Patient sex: M
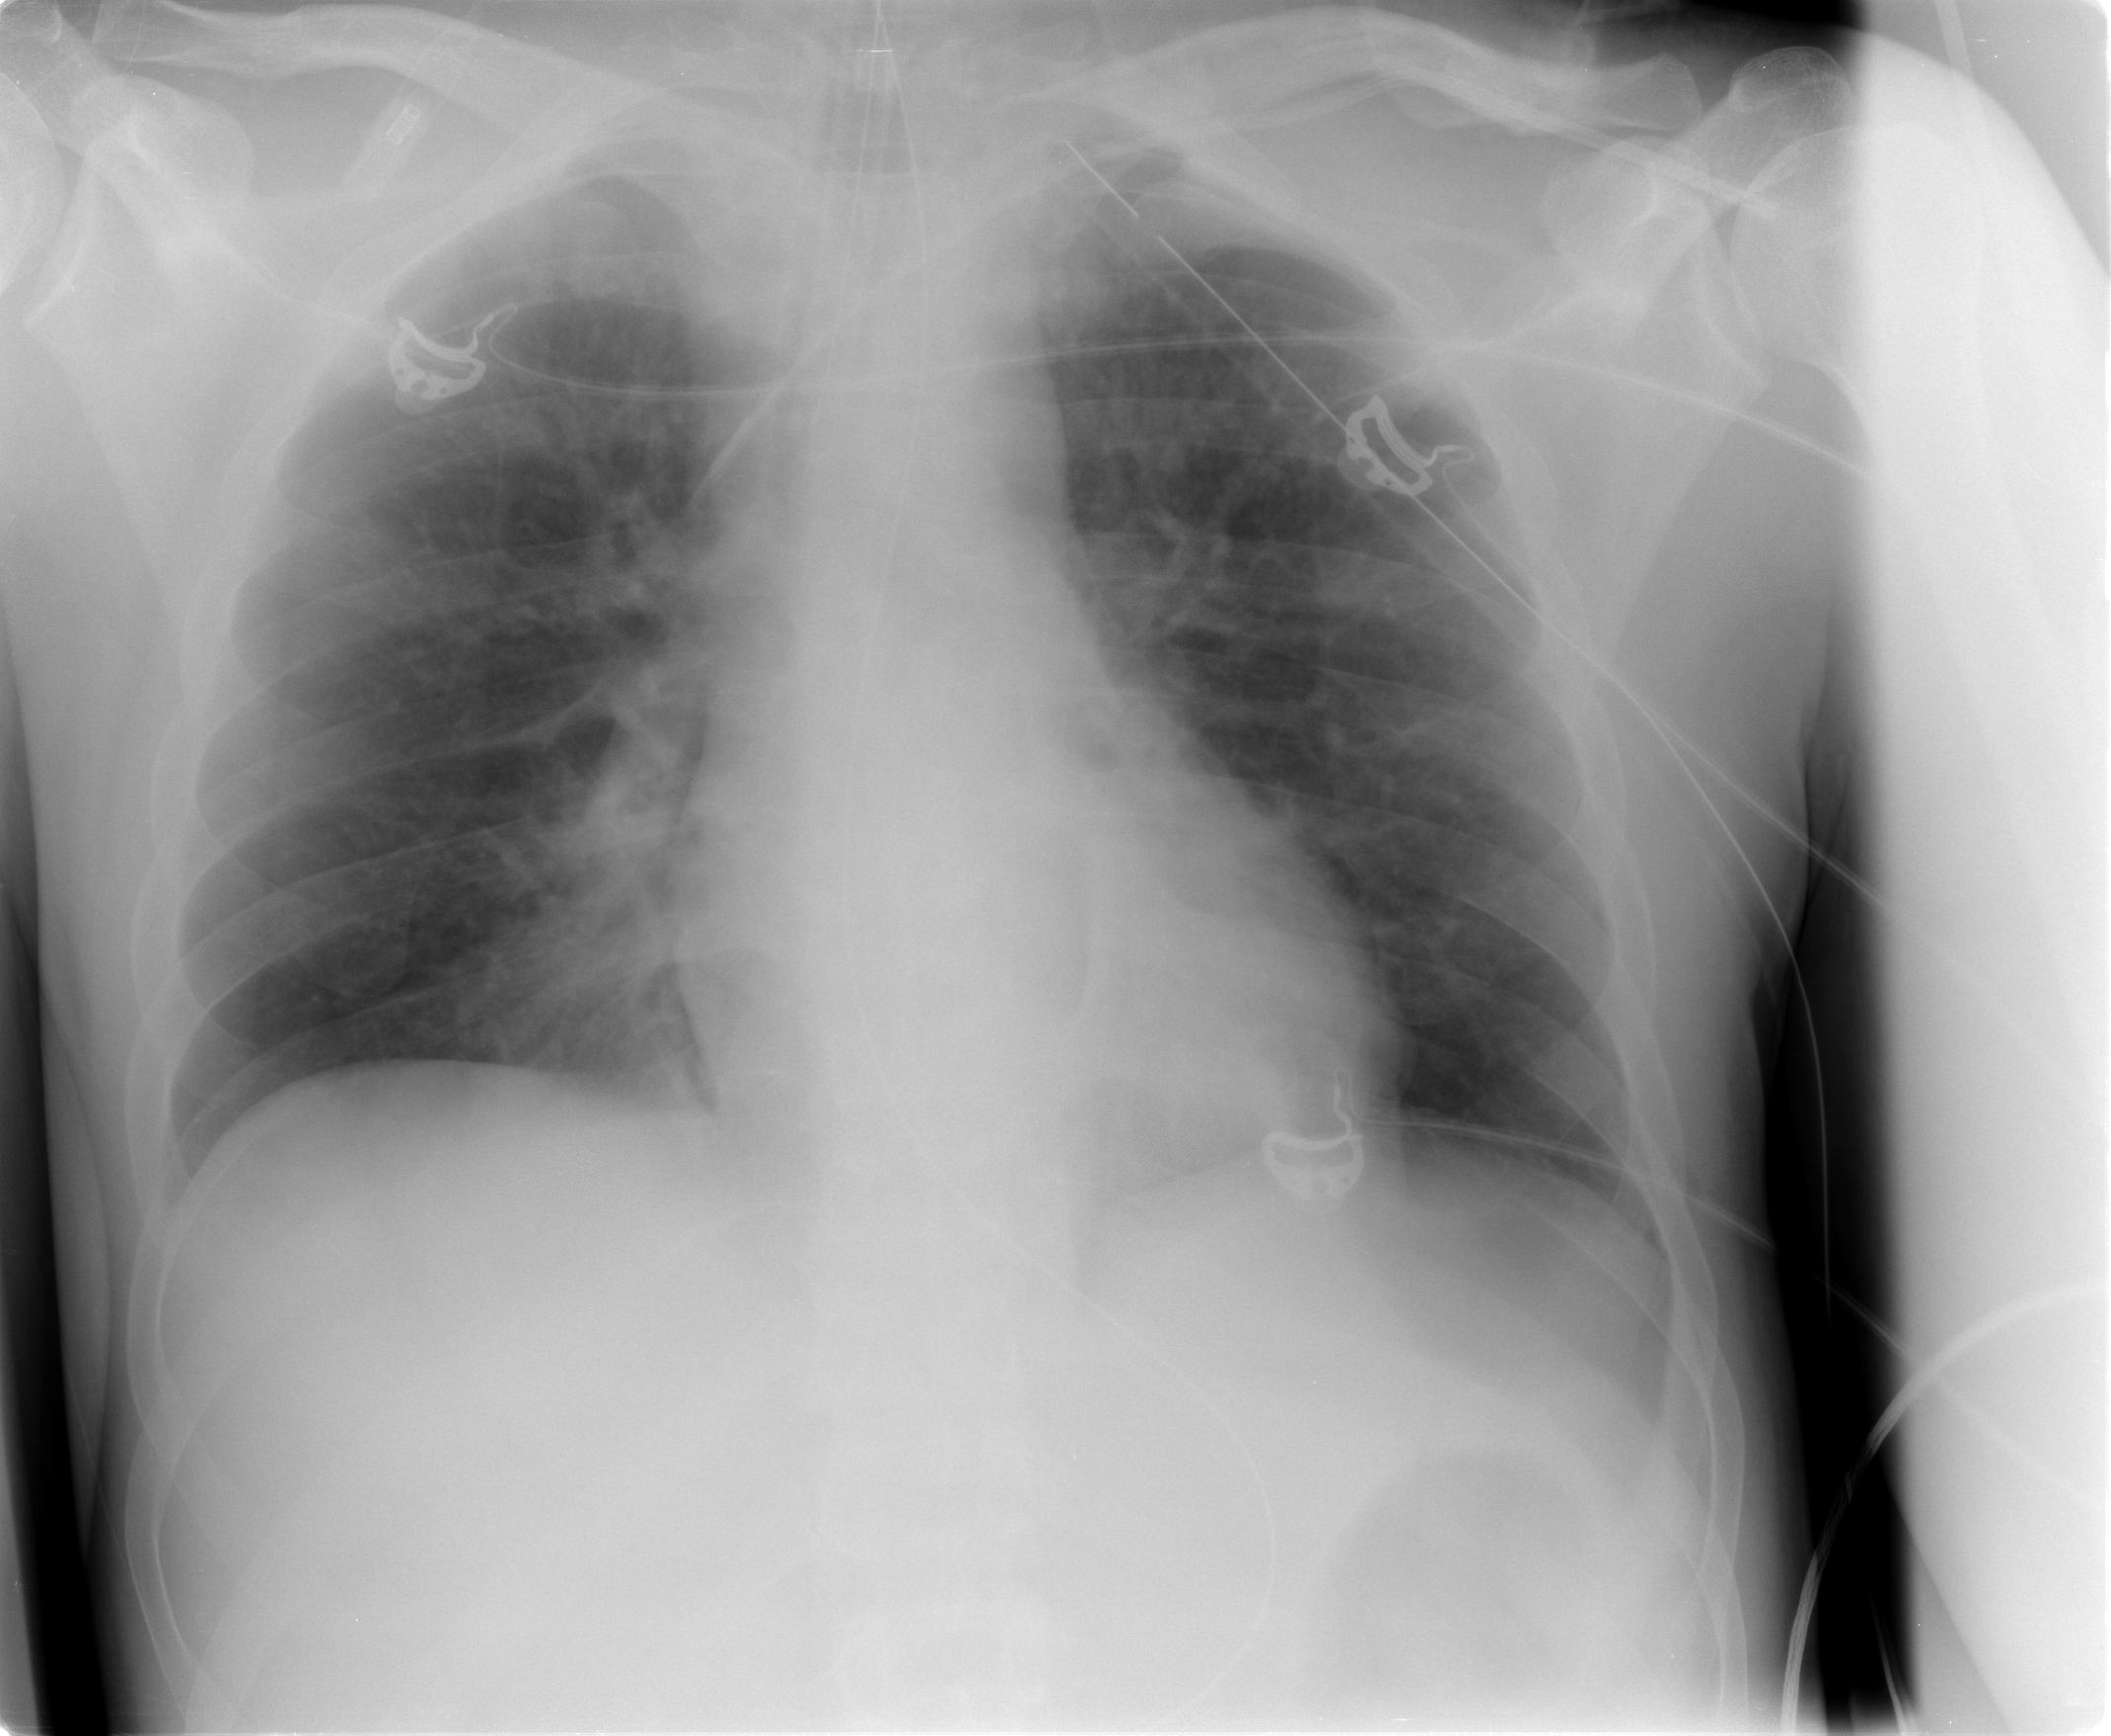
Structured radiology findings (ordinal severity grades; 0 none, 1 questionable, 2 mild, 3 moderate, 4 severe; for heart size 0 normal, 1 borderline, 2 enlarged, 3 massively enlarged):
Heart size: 0
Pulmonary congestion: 0
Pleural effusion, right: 0
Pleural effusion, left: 0
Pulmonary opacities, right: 2
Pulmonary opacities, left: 0
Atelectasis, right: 0
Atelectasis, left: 0